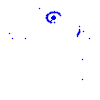
Particle: electron